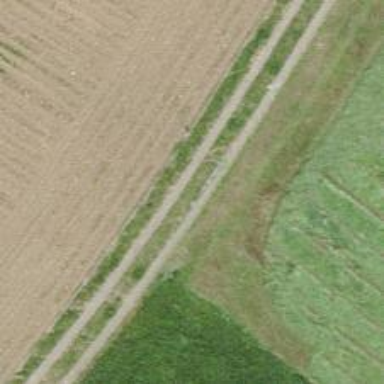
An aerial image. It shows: Agricultural track with grade 5 tracktype suitable for agricultural vehicles.